Interaction volume radius: 10 \u00c5
Interaction volume height: 10 \u00c5
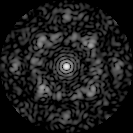
Disorder parameter: 0.5832